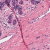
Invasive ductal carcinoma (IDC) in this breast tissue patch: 0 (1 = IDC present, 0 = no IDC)